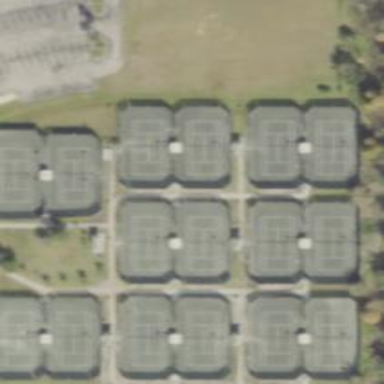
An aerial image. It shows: Asphalt tennis court.